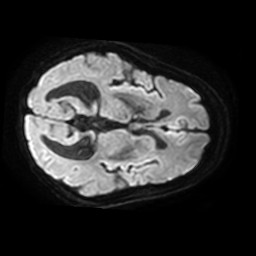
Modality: TRACE
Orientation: axial
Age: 77
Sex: female
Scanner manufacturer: philips
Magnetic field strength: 3 T
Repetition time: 3.762 s
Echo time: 0.06011 s